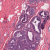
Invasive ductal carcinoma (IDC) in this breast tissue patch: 0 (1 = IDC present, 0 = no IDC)